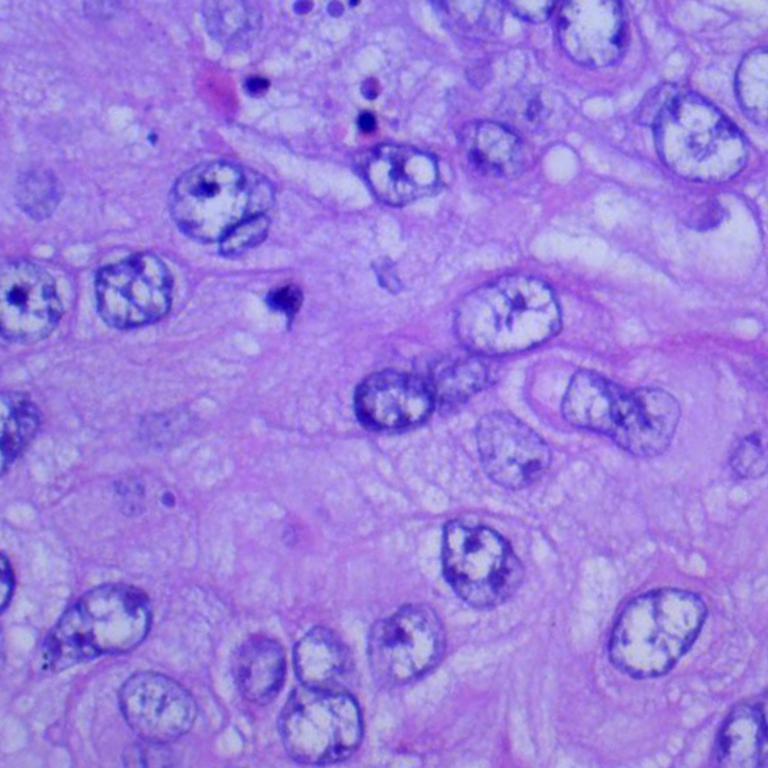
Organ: lung
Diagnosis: squamous carcinomas